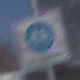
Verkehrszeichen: BeginnFahrradstrasse
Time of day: MorningAfternoon
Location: Outdoor (Nature)
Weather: PartlyCloudy
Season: Winter
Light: Natural